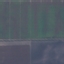
Land use / land cover class: AnnualCrop